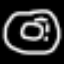
Label: donut